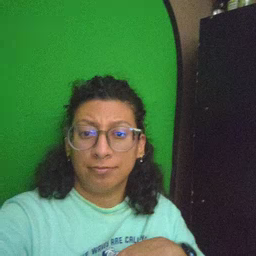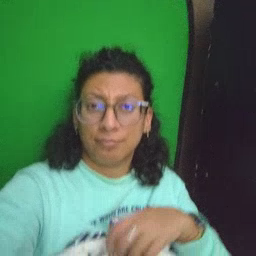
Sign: happy